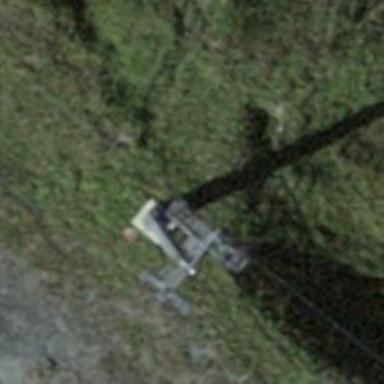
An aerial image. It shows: Pylon for aerialway.